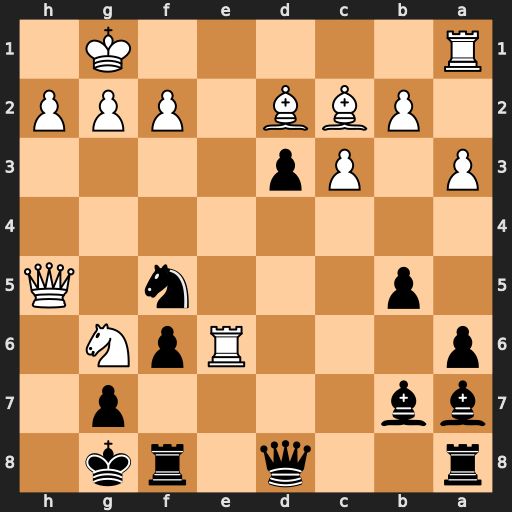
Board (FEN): r2q1rk1/bb4p1/p3RpN1/1p3n1Q/8/P1Pp4/1PBB1PPP/R5K1
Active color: b
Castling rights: -
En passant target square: -
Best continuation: dxc2 Qxf5 Qxd2